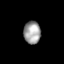
Tissue: skin
Cell type: Epithelial cells
Senescence score: 0.1501
Nuclear area (px): 377
Mean DAPI intensity: 158.79